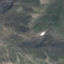
Label: HerbaceousVegetation